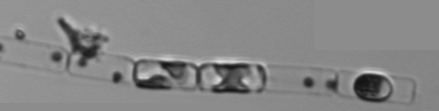
Label: Guinardia_delicatula_TAG_internal_parasite